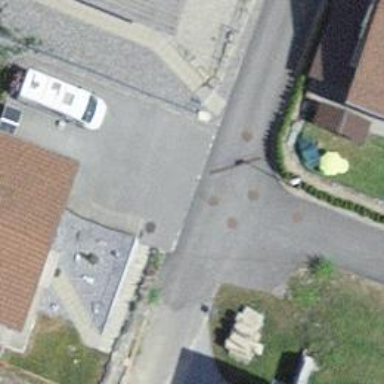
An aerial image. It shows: Residential road.